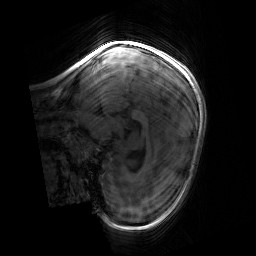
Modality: T1w
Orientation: sagittal
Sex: female
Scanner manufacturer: siemens
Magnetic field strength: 3 T
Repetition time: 1.9 s
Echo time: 0.00243 s